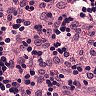
Metastatic tissue present: no